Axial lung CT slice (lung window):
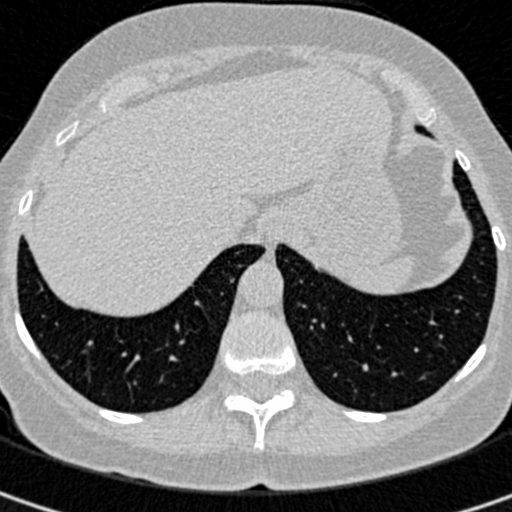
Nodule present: no